Question: I accidentally ended up creating duplicates of all of my projects commits and pushing to remote, my project jumped from 500 commits to 1000. I've checked all the links to <URL>, but none of these make sense for me. If I attempt to rebase, I simply get a merge conflicts single commit , and I'm not about to spend a couple hours resolving conflicts since the beginning of time. My history looks like:

Is there anyway to just go in and forcefully delete duplicate commits? I really don't want to spend hours rebasing from ~1000 commits ago manually squashing every duplicate commit.
Even better, is there a way I can just undo this? This was the result of a 'filter-branch' command that I didn't realize duplicated every single commit
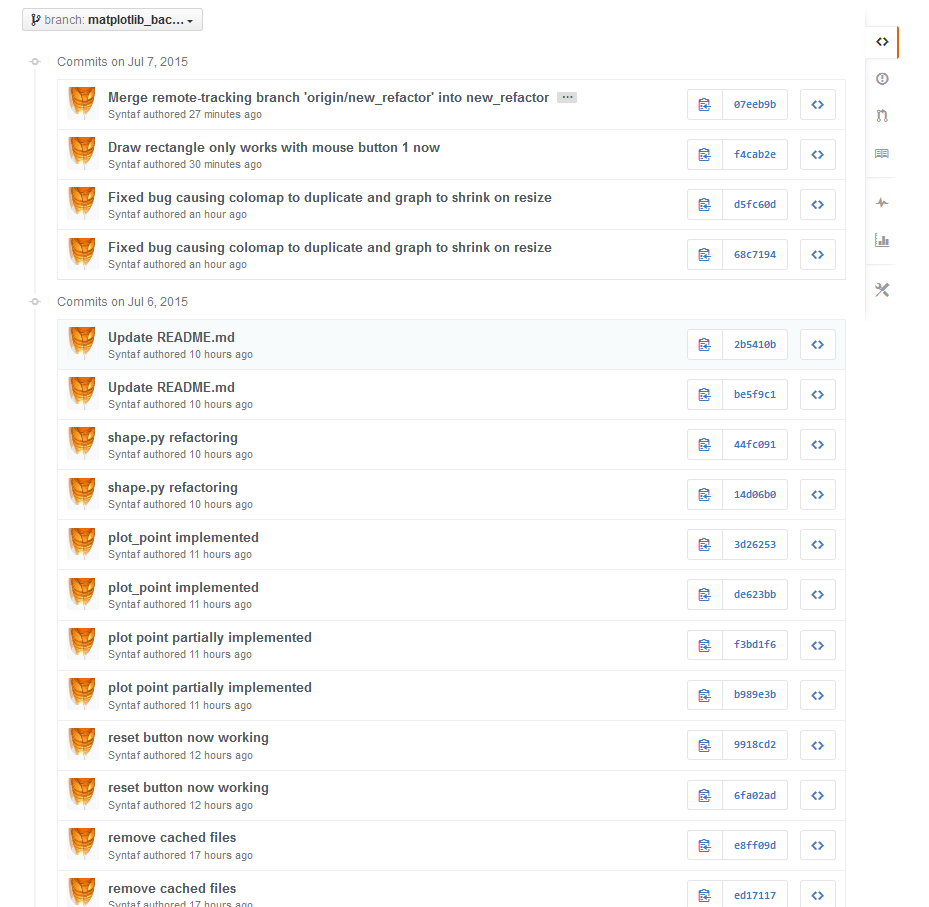
Answer: You can try 'rebasing' but you said you had issues with it, or you can try a sort of an 'undo' with 'git reflog'. I leave both options bellow:
## Undo with Git Reflog
You mentioned that you would like to undo the results of the filter command, so you can try to run:
'''
> $ git reflog
d363d7c HEAD@{0}: commit: minor typo
87c9470 HEAD@{1}: pull: Fast-forward
a74a14e HEAD@{2}: checkout: moving from clojure-script-begginer to master
ce79d4e HEAD@{3}: commit: article for review
a74a14e HEAD@{4}: checkout: moving from master to clojure-script-begginer
a74a14e HEAD@{5}: pull: Fast-forward
14ec10b HEAD@{6}: checkout: moving from cors to master
e71cf74 HEAD@{7}: commit: Config URL commented out
'''
If you see a list like this and you can notice an entry before the filter command was ran you can just reset your branch to that point:
'''
> git reset --hard <COMMIT ID>
'''
'COMMIT ID' would be any number on the first column of 'git reflog'
## Rebasing
### 1. Create another branch
Don't execute any of the steps in the branch you currently have the 100 commits, as we're going to go into dangerous zone quite for quite a bit.
Assuming you're at master:
'''
> git checkout -b fixing-duplicates
'''
### 2. Interactive rebase to delete duplicates
Run:
'''
> git rebase -i HEAD~1000
'''
A text editor (the default one) will open and it will show all previous 100 commits. Delete the lines of the duplicated commits until you only have the commits you want. Save and exit.
At this point I don't expect you to have rebase conflicts.
### 3. Push the branch
Just push the branch upstream:
'''
> git push origin fixing-duplicates
'''
### 4. Check if the branch is ok
Give the branch a look and check if this is really what you want. if it is, just run:
'''
> git push origin fixing-duplicates:master -f
'''
If your GitHub instance prevents force pushing to the default branch, change the default branch to 'fixing-duplicates' and run the command again. Then just switch the default branch back to 'master'.
Let me know if this helped.